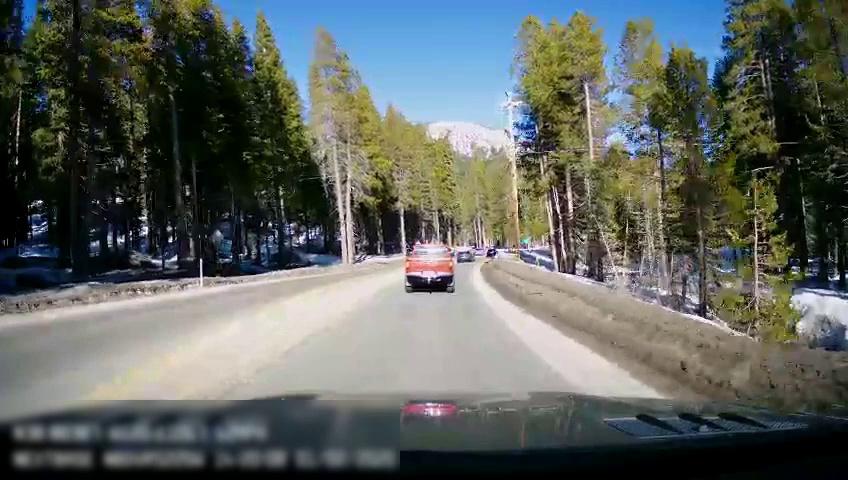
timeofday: Day
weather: Sunny
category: Drivable Space
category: Vehicles | Truck
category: Vehicles | Car
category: Vehicles | Car
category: Lanes | Opposite Lane
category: Lanes | Opposite Lane
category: Lanes | Opposite Lane